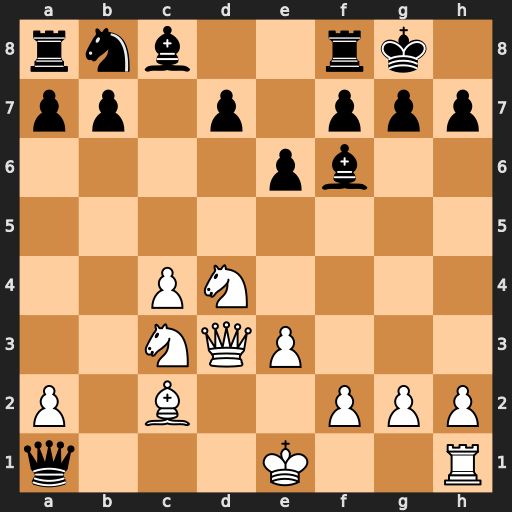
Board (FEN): rnb2rk1/pp1p1ppp/4pb2/8/2PN4/2NQP3/P1B2PPP/q3K2R
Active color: w
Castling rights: K
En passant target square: -
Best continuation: Ke2 g6 Rxa1